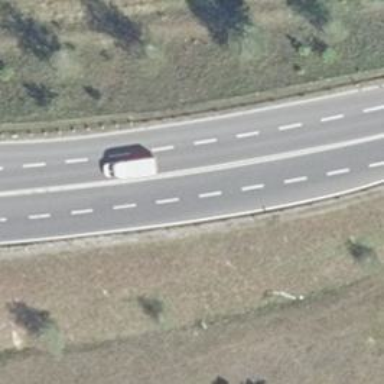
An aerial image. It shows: Asphalt trunk link road.